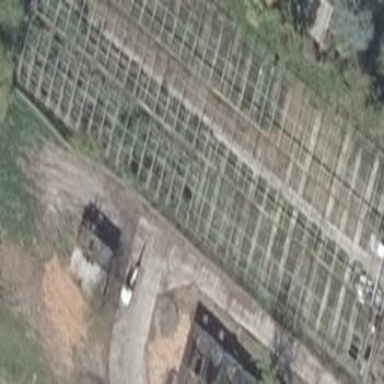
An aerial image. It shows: Greenhouse.